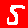
Digit: 5